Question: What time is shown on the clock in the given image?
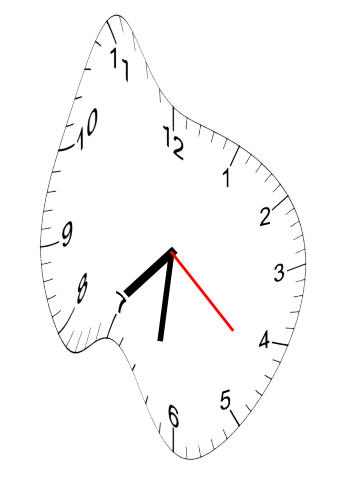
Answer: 07:31:22